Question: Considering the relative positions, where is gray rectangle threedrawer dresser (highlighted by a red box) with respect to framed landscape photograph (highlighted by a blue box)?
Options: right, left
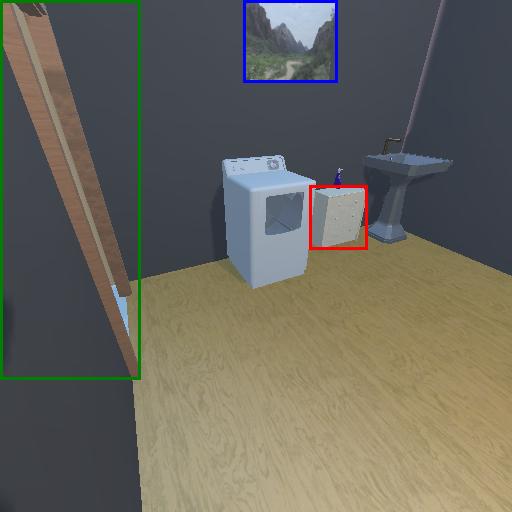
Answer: right